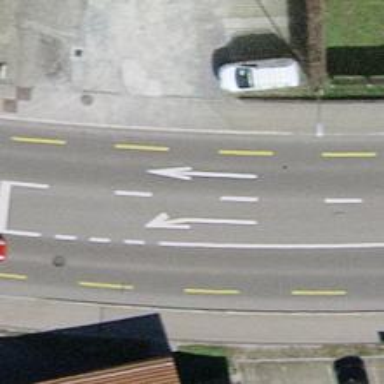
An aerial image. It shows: Asphalt road with primary highway designation. It has separate cycle lane and sidewalks on both sides.